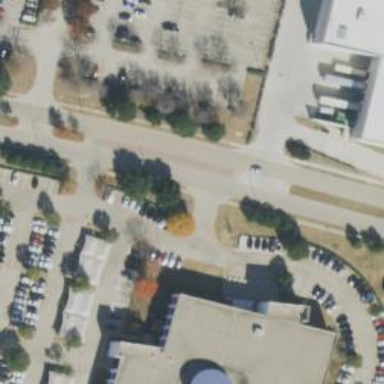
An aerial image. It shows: Tertiary road with separate sidewalks.